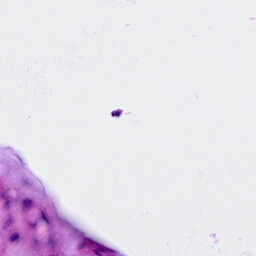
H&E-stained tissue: Ovarian